Question: I want to add a control (Panel in this case) to a TableLayoutPanel in a specific row (column doesn't matter), but if this row is full of controls and I try to add another one on this row, the control is added in the next row.
Is there something I can do to know if the control that I want to add to any row is going to fit in the row that I want?
Actual behaviour that I'm experimenting

As you can see on the image, those 5 panels are appointments set to the same hour (15hs)
The program I'm developing is about appointments, so the Panel that I want to add to the TableLayoutPanel is an appointment, so I need to know if the control that I'm adding to the row is going to fit or not.
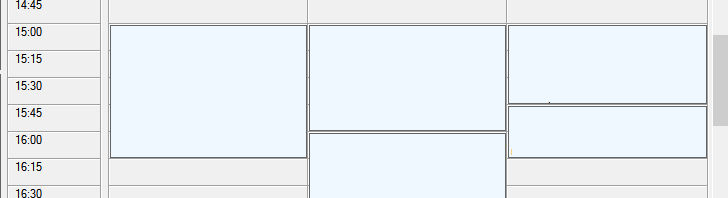
Answer: I finally figured out to resolve this issue in the backend side, directly asking if the initial time and the final time of the appointment was inside the range of another appointment. Because I can have a variable number of appointments at the same time, if the appointment is in the range of another one, i just increment an int value and checks if the amount of appointments overlapped are >= than the max amount allowed.
Hope it helps anyone